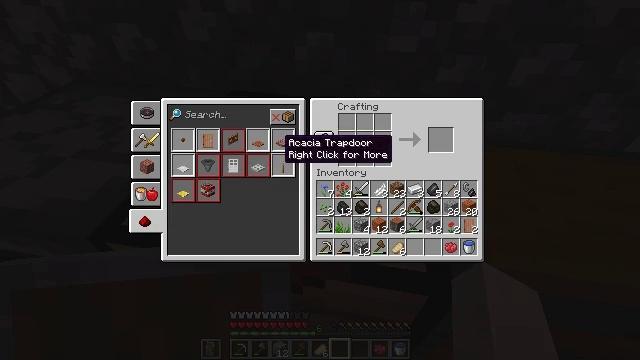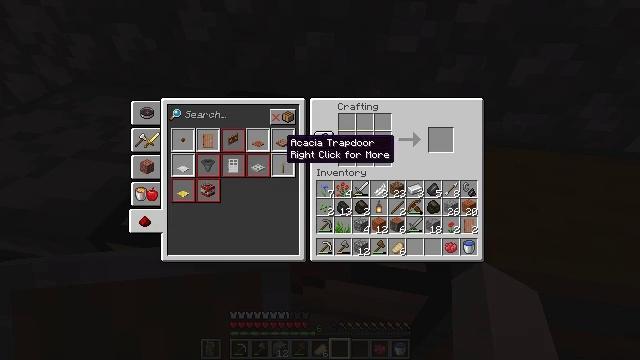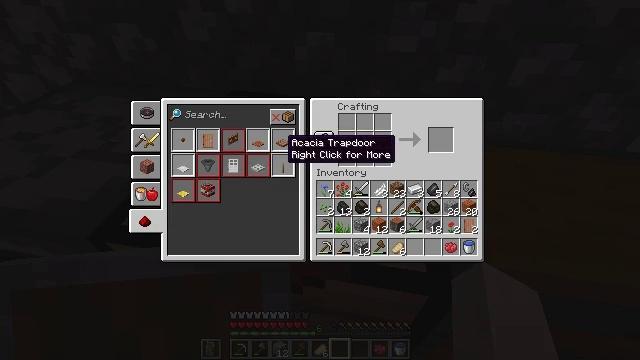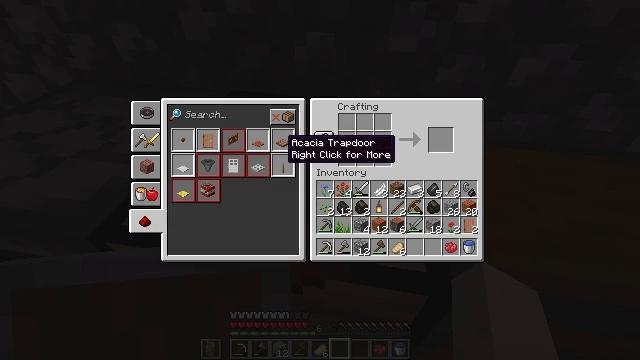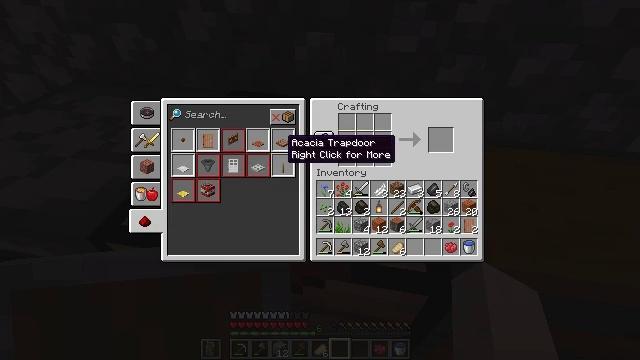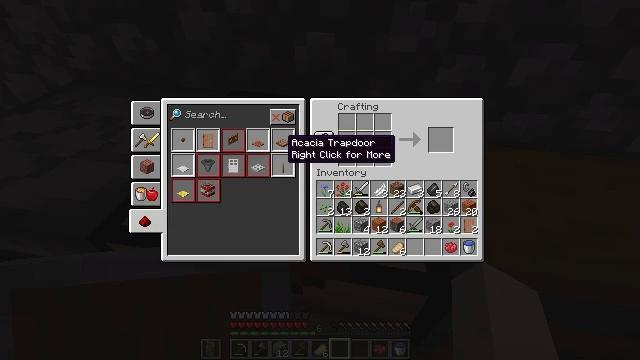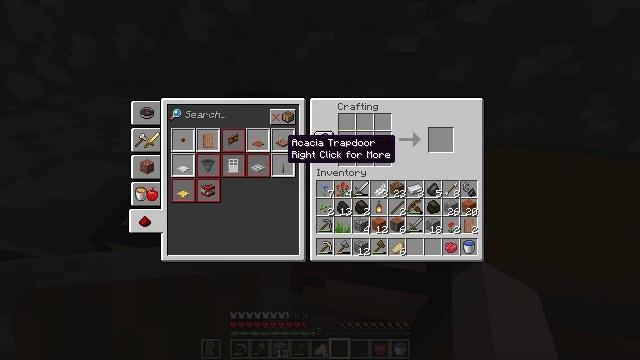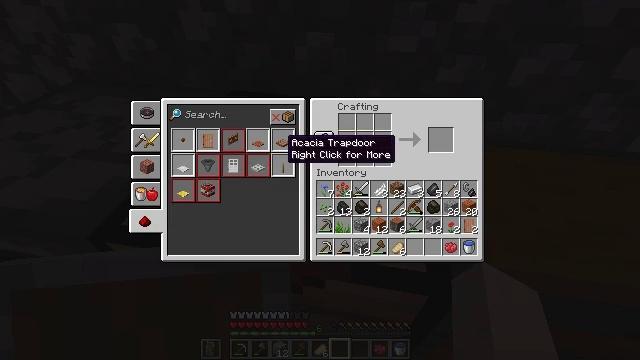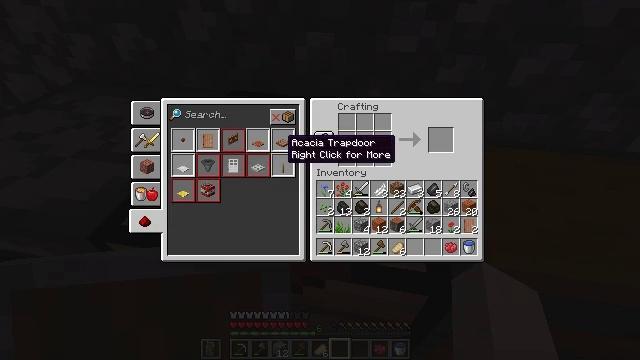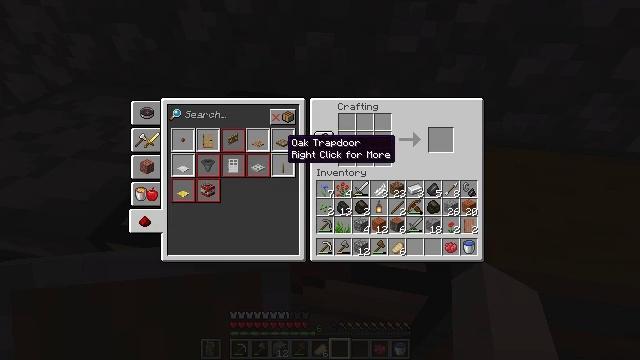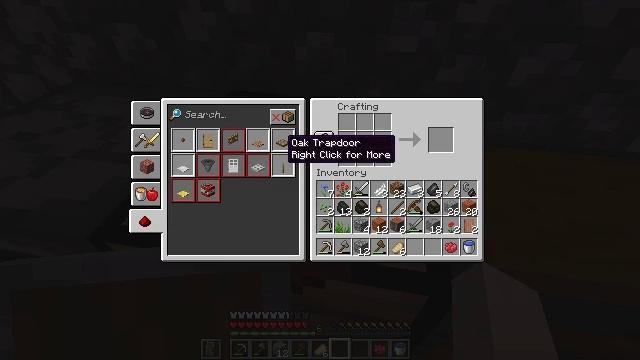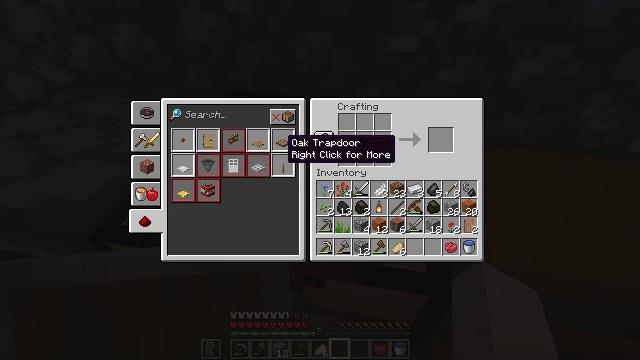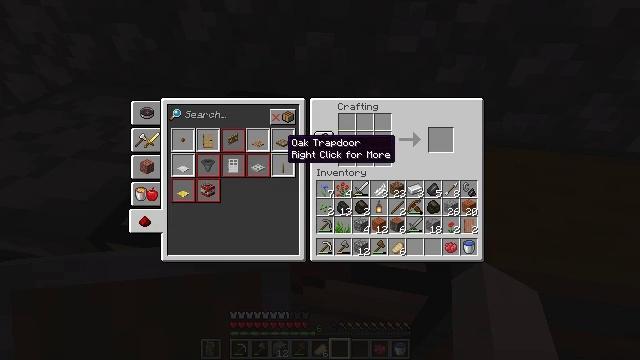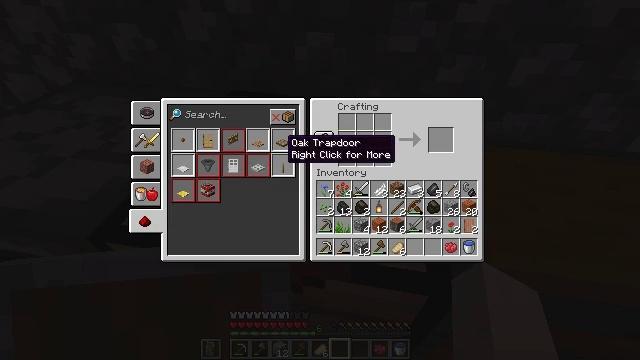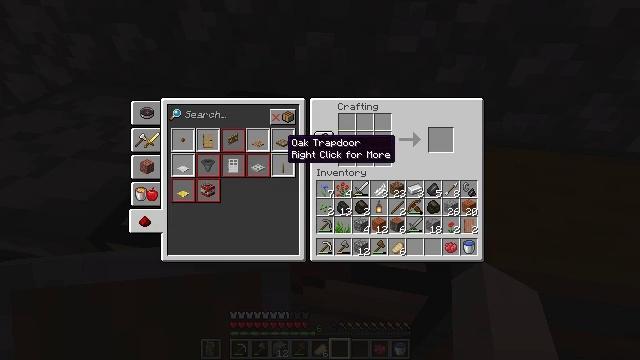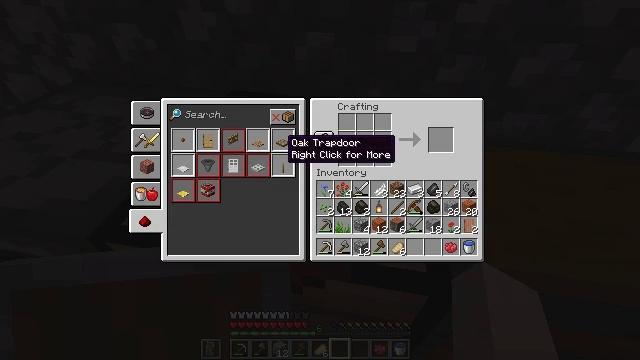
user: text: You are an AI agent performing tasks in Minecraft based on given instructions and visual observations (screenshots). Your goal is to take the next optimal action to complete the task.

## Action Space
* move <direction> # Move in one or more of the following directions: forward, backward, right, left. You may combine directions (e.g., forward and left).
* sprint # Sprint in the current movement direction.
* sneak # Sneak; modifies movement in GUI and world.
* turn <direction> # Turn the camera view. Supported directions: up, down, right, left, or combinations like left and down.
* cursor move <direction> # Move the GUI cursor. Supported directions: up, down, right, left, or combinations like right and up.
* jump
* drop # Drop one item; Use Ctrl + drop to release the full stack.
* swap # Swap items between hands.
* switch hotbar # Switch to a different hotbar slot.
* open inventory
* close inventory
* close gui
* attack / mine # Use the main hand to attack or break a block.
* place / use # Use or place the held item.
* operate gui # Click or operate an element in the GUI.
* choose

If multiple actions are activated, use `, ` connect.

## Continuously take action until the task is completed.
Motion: motion action
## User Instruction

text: Make an acacia pressure plate at the crafting table.
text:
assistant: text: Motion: no_op
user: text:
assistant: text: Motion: no_op
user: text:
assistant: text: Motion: no_op
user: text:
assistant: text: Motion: no_op
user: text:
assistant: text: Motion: no_op
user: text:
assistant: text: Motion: no_op
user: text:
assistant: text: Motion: no_op
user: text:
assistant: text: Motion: no_op
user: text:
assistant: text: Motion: no_op
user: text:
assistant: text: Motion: no_op
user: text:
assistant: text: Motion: no_op
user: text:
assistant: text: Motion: no_op
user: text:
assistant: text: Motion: no_op
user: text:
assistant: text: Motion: no_op
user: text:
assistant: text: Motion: no_op
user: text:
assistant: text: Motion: no_op
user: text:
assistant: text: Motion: no_op
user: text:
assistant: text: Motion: no_op
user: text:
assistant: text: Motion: no_op
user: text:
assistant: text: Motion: no_op
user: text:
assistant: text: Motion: no_op
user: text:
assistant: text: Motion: no_op
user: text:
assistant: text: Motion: no_op
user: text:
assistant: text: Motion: no_op
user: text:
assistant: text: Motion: no_op
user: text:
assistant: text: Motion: no_op
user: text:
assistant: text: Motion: no_op
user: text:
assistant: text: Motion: no_op
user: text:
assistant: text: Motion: no_op
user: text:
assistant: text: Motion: no_op